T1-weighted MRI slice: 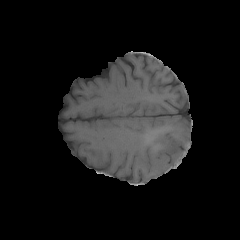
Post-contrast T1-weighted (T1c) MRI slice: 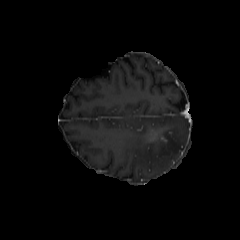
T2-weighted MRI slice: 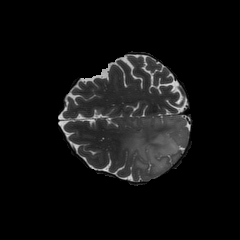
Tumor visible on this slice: yes